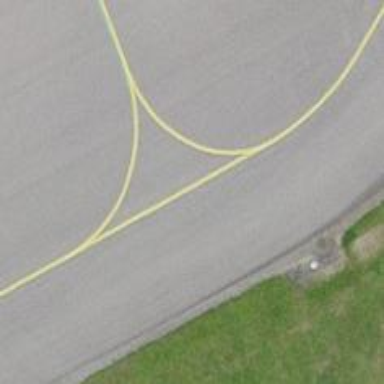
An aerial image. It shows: View of taxiway at the airport.